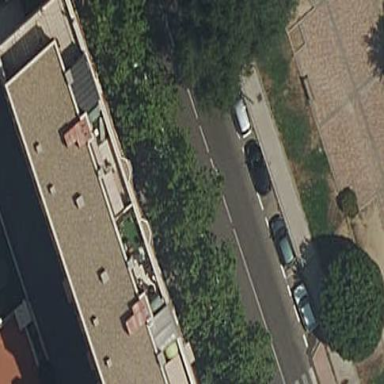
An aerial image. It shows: Part of building.